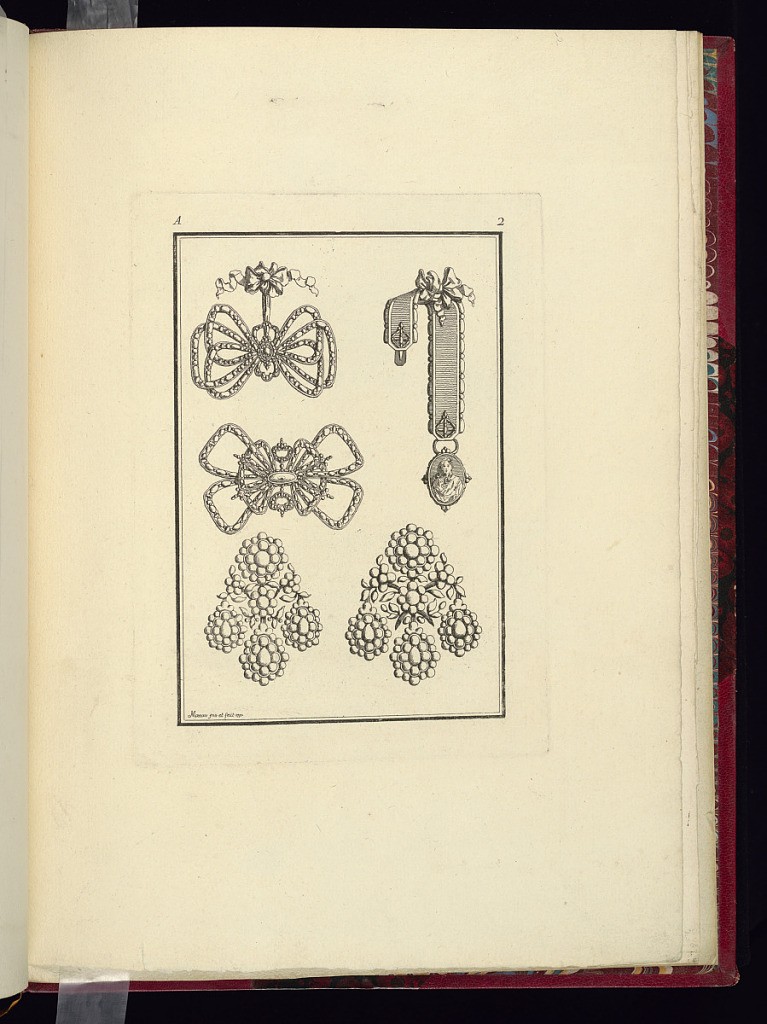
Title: Jewelry Designs
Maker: Pierre Moreau, French, 1722 – 1798
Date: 1771
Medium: Etching and engraving on laid paper
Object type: Print
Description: Within a double-lined frame, five designs for jewelry, including two broaches in the shape of bows, and two as clusters of jeweled flowers, and ribbon with a hanging portrait miniature. The plate is signed, numbered, and dated.